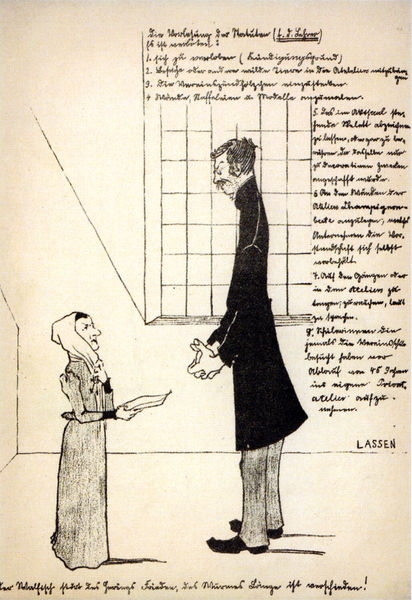
Titel: Atelierstatuten
Künstler: Käte Lassen
Standort: Flensburg
Institution: Museumsberg
Schlagwörter: dunkel, fuß, hand, körper, mann, schatten, weiß, menschen, mädchen, fenster, frau, grau, haar, hell, hut, kleid, kleider, licht, mund, nase, raum, schwarz, skizze, stirn, zeichnung, zimmer, dach, schal, tuch, haube, rock, anzug, bart, hose, mütze, schnurrbart, wand, alte, arm, augen, halten, kleidung, kragen, lang, mensch, ärmel, bild, hände, innenraum, signatur, boden, auge, haare, mantel, stoff, stoffe, kind, paar, personen, person, kinn, lippen, schulter, schultern, beine, bein, füße, schrift, papier, ecke, lehrer, schuhe, schule, studie, sprossenfenster, klein, linien, frack, kopftuch, gehrock, stola, wände, tusche, buch, sprossen, geben, groß, druck, radierung, stich, text, buchstabe, buchstaben, nonne, beschriftung, worte, schuh, tinte, buchseite, ecken, quadrate, bitte, fenstersprossen, letter, lettern, raster, wort, hexe, professor, wörter, gro, größe, riese, sprosse, mathe, übergeben, lassen, körpergröße, radieurnd